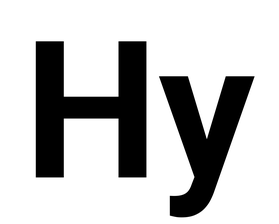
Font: Roboto_Bold